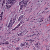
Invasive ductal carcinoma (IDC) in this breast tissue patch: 1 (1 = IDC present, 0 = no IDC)